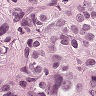
Metastatic tissue present: yes